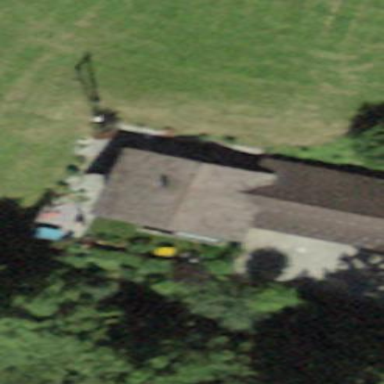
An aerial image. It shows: Detached building with gabled roof.